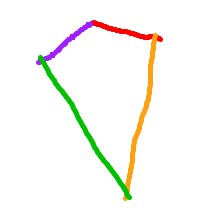
Shape: kite